Field crop: maize
Growth stage: 1
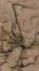
Species: lolium